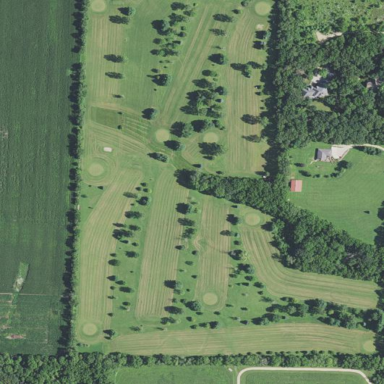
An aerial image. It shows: Golf course surrounded by greenery.